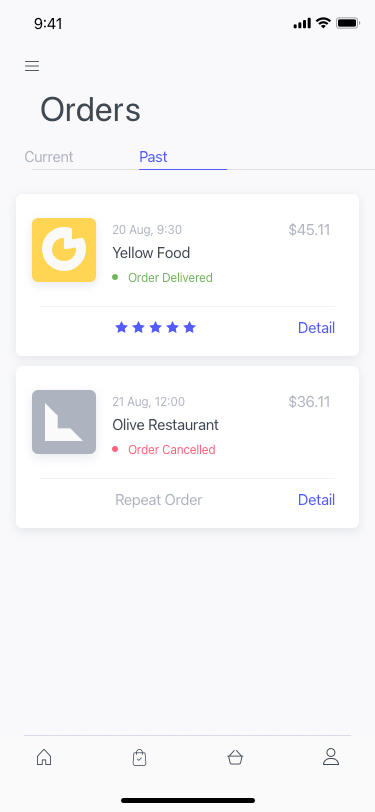
Text in this UI design:
Detail
Repeat Order
$36.11
Order Cancelled
21 Aug, 12:00
Olive Restaurant
Order Delivered
Detail
$45.11
20 Aug, 9:30
Yellow Food
Current
Past
Orders